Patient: sex F, age 36
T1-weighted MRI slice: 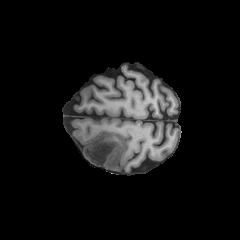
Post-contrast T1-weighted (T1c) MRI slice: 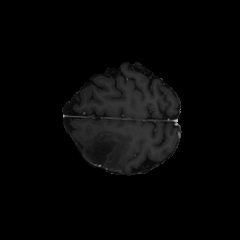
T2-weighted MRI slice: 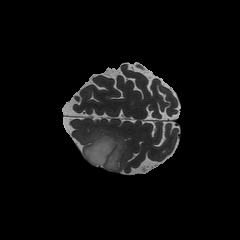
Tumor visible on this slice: yes
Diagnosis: Astrocytoma, IDH-mutant
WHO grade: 3